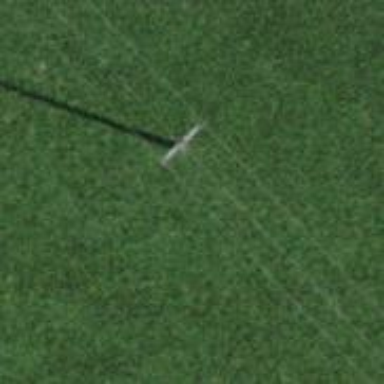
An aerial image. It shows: Concrete power pole.